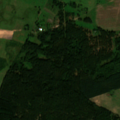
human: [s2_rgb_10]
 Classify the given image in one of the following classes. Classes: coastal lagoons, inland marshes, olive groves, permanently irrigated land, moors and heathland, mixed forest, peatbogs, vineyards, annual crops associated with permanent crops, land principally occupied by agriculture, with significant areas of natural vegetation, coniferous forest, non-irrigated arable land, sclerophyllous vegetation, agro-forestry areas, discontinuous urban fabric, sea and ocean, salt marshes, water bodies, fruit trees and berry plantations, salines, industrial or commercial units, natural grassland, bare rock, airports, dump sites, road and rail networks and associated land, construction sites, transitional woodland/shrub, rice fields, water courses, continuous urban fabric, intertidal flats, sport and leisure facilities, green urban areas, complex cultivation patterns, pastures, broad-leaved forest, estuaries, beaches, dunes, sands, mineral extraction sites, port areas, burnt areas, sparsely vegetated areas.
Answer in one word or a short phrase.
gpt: non-irrigated arable land, fruit trees and berry plantations, complex cultivation patterns, broad-leaved forest, mixed forest